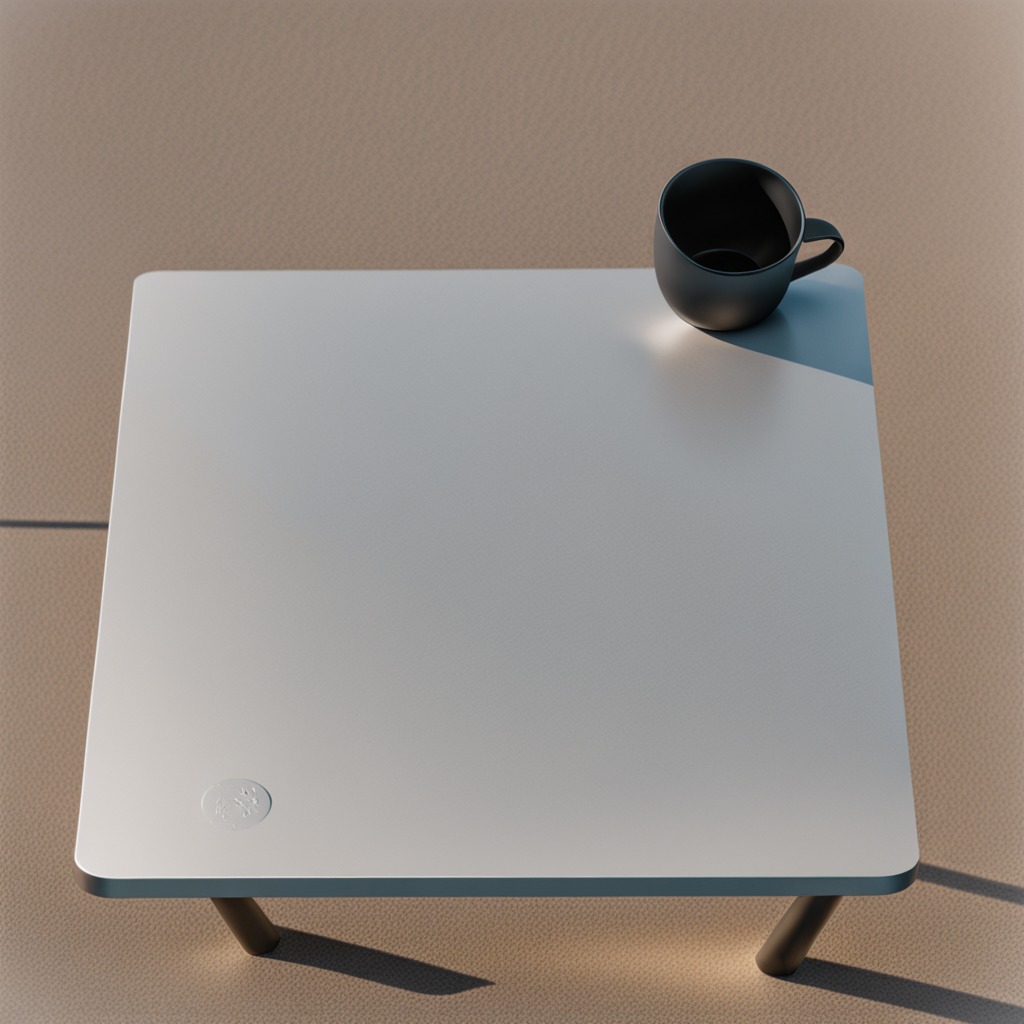
A metal nut is lying on the table.